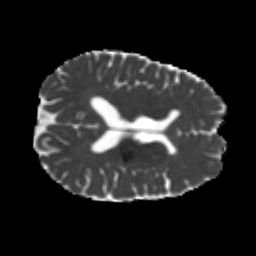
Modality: MD
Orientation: axial
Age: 20
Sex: male
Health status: healthy
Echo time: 0.074 s